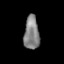
Tissue: prostate
Cell type: T cells
Senescence score: 0.2591
Nuclear area (px): 500
Mean DAPI intensity: 130.532